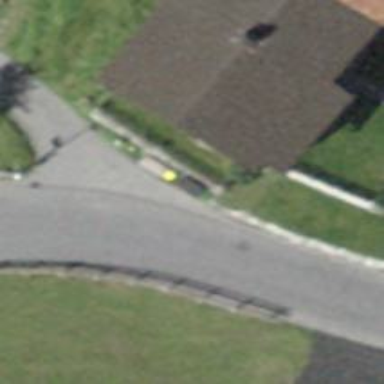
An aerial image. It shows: Post box is visible.